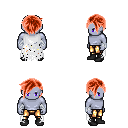
a pixel art fantasy rpg character, male body template, dark elf, purple skin, white tattered cape, gold greaves, red pixie cut hairstyle, white cloth bandages, black shoes, four views (front, back, left, right), 2x2 character sprite sheet, small pixel art, hard edges, no anti-aliasing